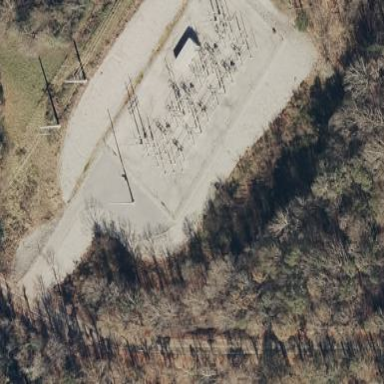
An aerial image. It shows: There is fence around switching substation.